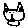
Label: cat